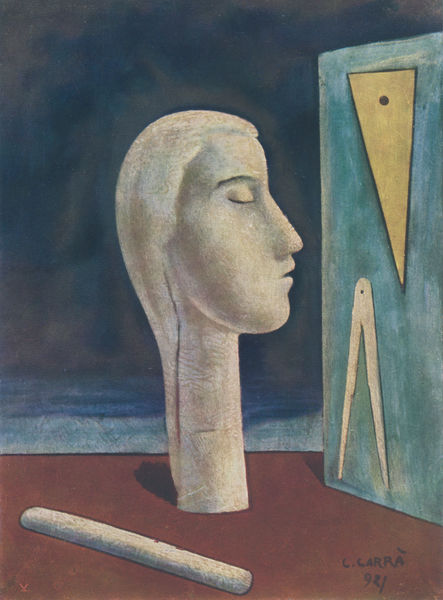
Titel: L'amante dell'ingegnere
Künstler: Carlo Carrà
Standort: Milano
Institution: Collezione G. Mattioli
Schlagwörter: blau, dunkel, gemälde, himmel, kopf, schatten, schlaf, wasser, weiß, dreieck, gelb, kubismus, braun, frau, grau, haar, licht, mund, nacht, nase, ohr, pastell, raum, schwarz, zimmer, rot, beige, wand, augen, gesicht, lang, mensch, stein, bild, hals, innenraum, porträt, signatur, boden, auge, figur, haare, augenbrauen, lippe, lippen, ohren, skulptur, ecke, schlafen, düster, stab, mauer, zopf, büste, portrait, augenbraue, nagel, geschlossen, surreal, surrealismus, futurismus, traum, punkt, leben, blancheur, peinture, profil, zirkel, toile, géométrie, moderne, sugen, chirico, mauervorsprung, contemporain, carra, canon, compas, règle, büse, carlo, carlo carra, disparat, idéal, instruments, mesure, ponkt, proportion, simple, équerre